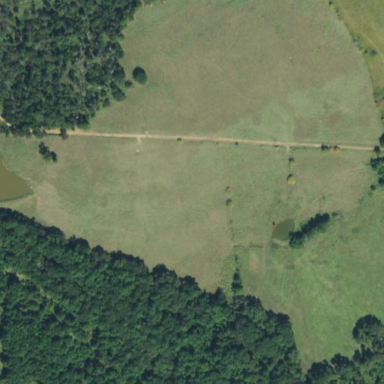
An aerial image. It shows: Pasture used as meadow.